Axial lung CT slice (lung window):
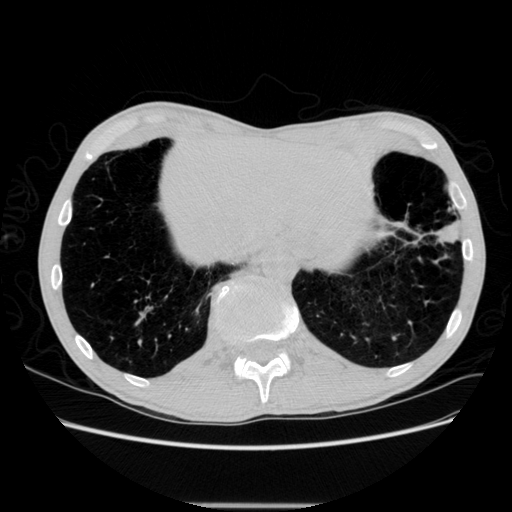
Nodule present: yes
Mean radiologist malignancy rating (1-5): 4